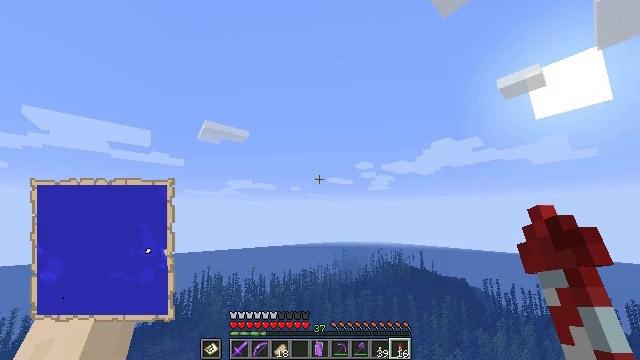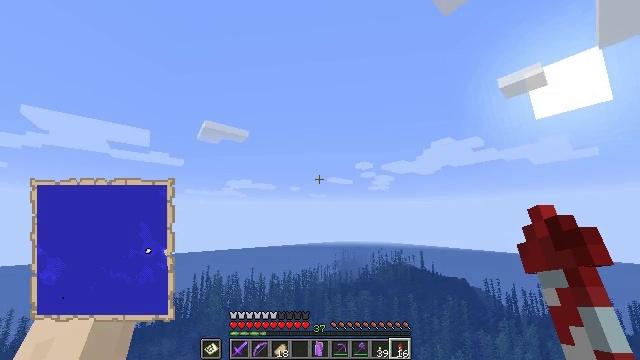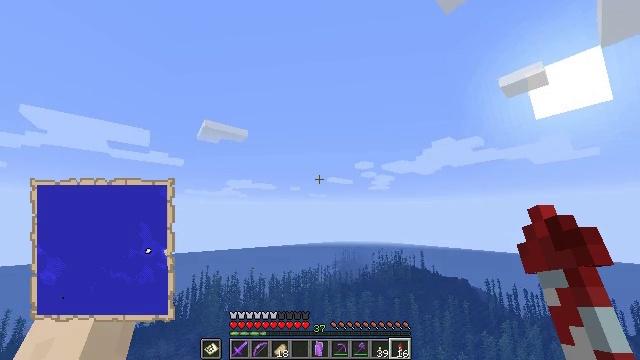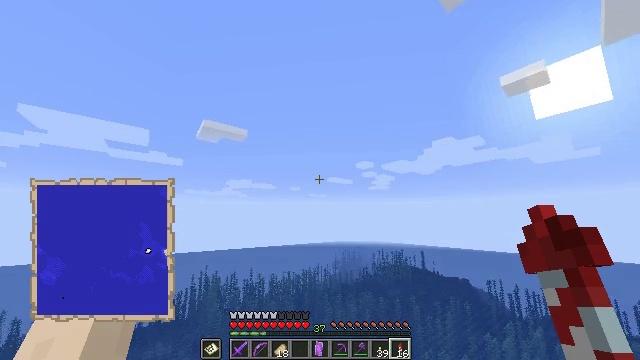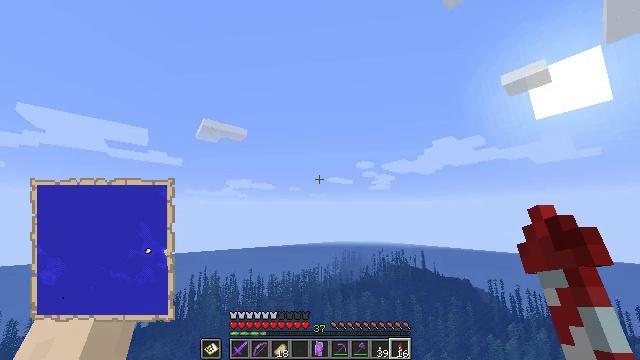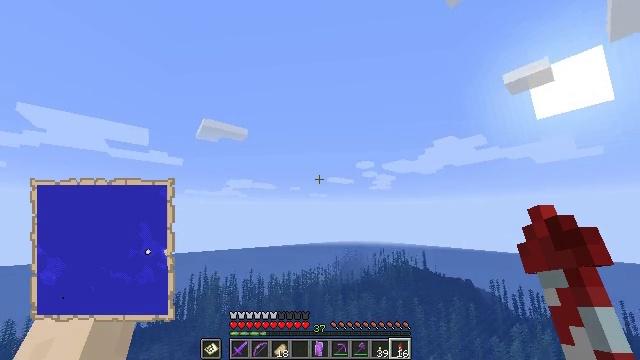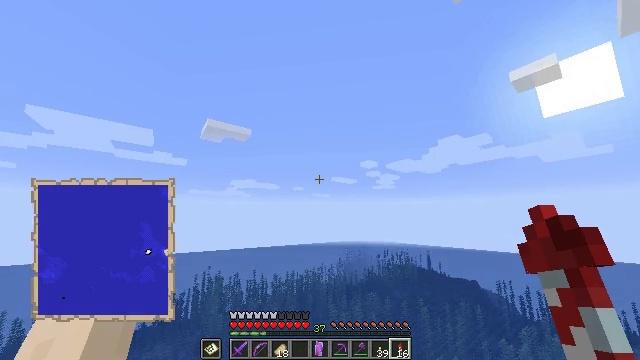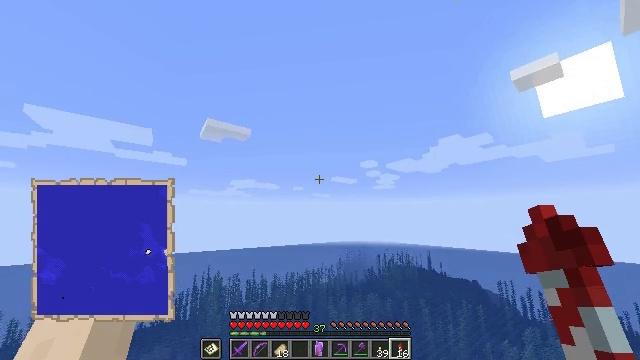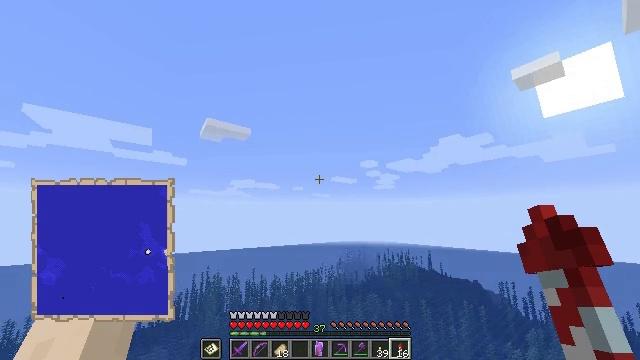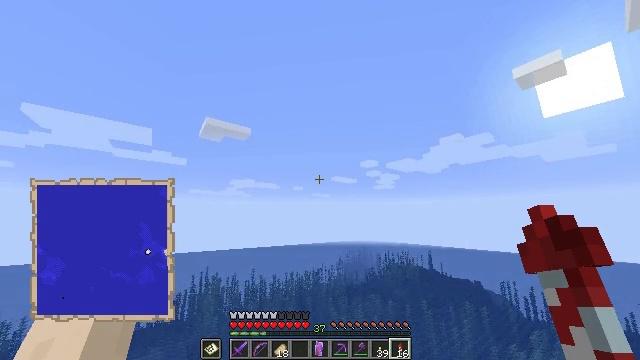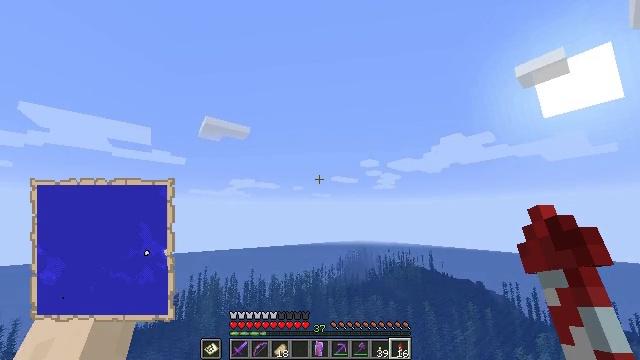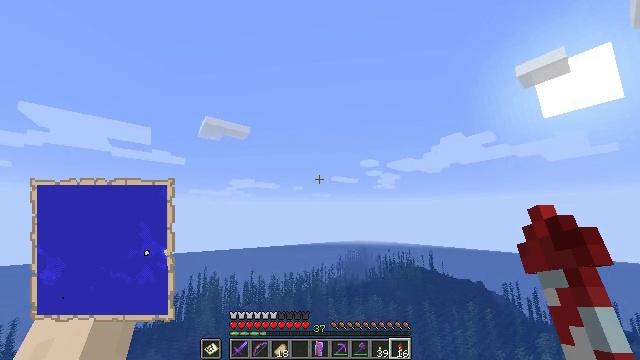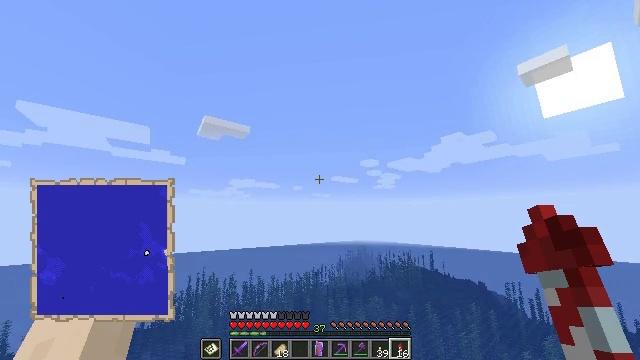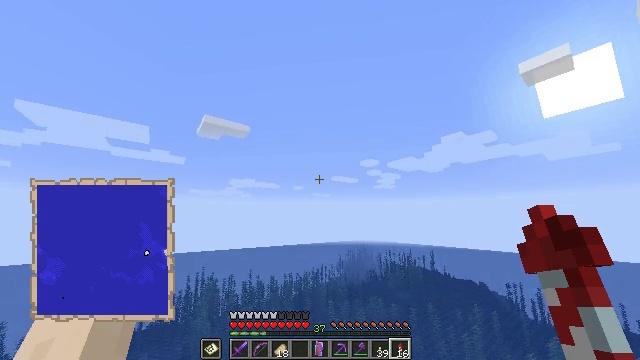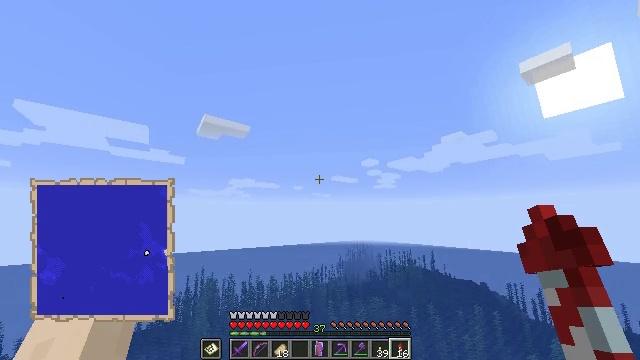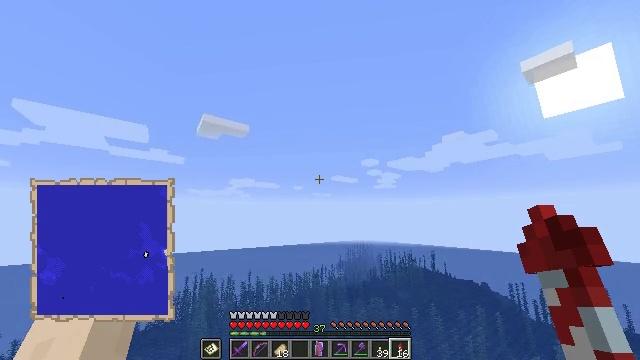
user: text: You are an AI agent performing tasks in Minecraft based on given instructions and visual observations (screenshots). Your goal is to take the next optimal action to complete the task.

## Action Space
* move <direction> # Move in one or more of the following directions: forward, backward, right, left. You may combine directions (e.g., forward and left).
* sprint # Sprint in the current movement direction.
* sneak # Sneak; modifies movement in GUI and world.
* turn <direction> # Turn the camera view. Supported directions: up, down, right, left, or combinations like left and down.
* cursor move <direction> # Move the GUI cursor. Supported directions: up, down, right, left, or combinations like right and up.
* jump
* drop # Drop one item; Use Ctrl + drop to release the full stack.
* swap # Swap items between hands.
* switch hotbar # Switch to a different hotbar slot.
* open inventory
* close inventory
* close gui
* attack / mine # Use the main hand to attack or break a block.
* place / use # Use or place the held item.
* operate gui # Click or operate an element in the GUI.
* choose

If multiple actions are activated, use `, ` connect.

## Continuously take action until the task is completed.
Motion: motion action
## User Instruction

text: Craft a filled map.
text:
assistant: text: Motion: move forward, sprint
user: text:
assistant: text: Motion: move forward, sprint
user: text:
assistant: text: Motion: move forward, sprint
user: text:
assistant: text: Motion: move forward, sprint
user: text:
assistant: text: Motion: move forward, sprint
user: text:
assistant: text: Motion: move forward, sprint
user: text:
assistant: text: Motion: move forward, sprint
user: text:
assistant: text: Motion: move forward, sprint
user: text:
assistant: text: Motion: move forward, sprint
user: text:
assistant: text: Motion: move forward, sprint
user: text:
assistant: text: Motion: move forward, sprint
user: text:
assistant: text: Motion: move forward, sprint
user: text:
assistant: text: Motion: move forward, sprint
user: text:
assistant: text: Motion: move forward, sprint
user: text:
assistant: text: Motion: move forward, sprint
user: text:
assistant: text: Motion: move forward, sprint
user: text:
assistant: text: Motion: move forward, sprint
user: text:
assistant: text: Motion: move forward, sprint
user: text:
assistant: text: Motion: move forward, sprint
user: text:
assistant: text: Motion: move forward, sprint
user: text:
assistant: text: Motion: move forward, sprint
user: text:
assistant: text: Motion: move forward, sprint
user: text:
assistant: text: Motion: move forward, sprint
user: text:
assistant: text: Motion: move forward, sprint
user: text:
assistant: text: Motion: move forward, sprint
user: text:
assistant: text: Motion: move forward, sprint
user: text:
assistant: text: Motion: move forward, sprint
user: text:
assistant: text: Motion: move forward, sprint
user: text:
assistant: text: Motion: move forward, sprint, use / place
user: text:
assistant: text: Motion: move forward, sprint, use / place